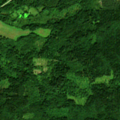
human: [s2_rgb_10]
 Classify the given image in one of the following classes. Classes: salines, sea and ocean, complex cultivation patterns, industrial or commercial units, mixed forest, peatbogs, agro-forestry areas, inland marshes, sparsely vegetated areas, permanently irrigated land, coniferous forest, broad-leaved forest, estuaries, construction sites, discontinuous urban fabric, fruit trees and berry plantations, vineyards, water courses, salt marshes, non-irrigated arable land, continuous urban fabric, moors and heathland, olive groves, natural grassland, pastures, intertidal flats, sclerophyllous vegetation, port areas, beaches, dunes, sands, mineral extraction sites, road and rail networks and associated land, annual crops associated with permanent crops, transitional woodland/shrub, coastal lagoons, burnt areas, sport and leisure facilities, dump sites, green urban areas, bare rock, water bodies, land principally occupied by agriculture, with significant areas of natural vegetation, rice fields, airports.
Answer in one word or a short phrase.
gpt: land principally occupied by agriculture, with significant areas of natural vegetation, coniferous forest, mixed forest